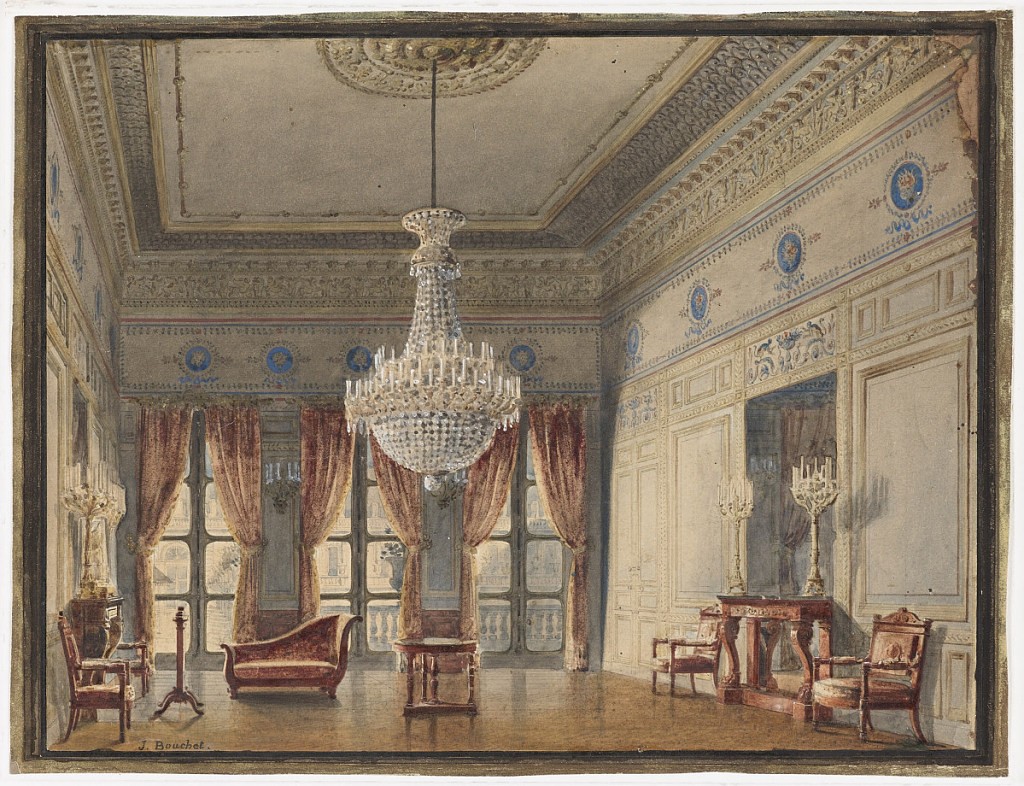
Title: A Small Salon in the Montpensier Wing, Palais Royal
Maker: Jules Frédéric Bouchet, French, 1799 – 1860
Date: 1831
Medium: Brush and watercolor, white gouache, graphite on white wove paper
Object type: Drawing
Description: This view of the Montpensier Wing of the Palais Royal in Paris shows an elegant room with three French doors leading to a courtyard. Sienna-colored tieback curtains coordinate with the tones of the upholstered Empire style furniture. Console tables on either side of the room are placed in front of tall mirrors which reflect gilt-bronze candelabra. Blue painted medallions in the Empire style decorate the upper border of the salon.